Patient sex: F
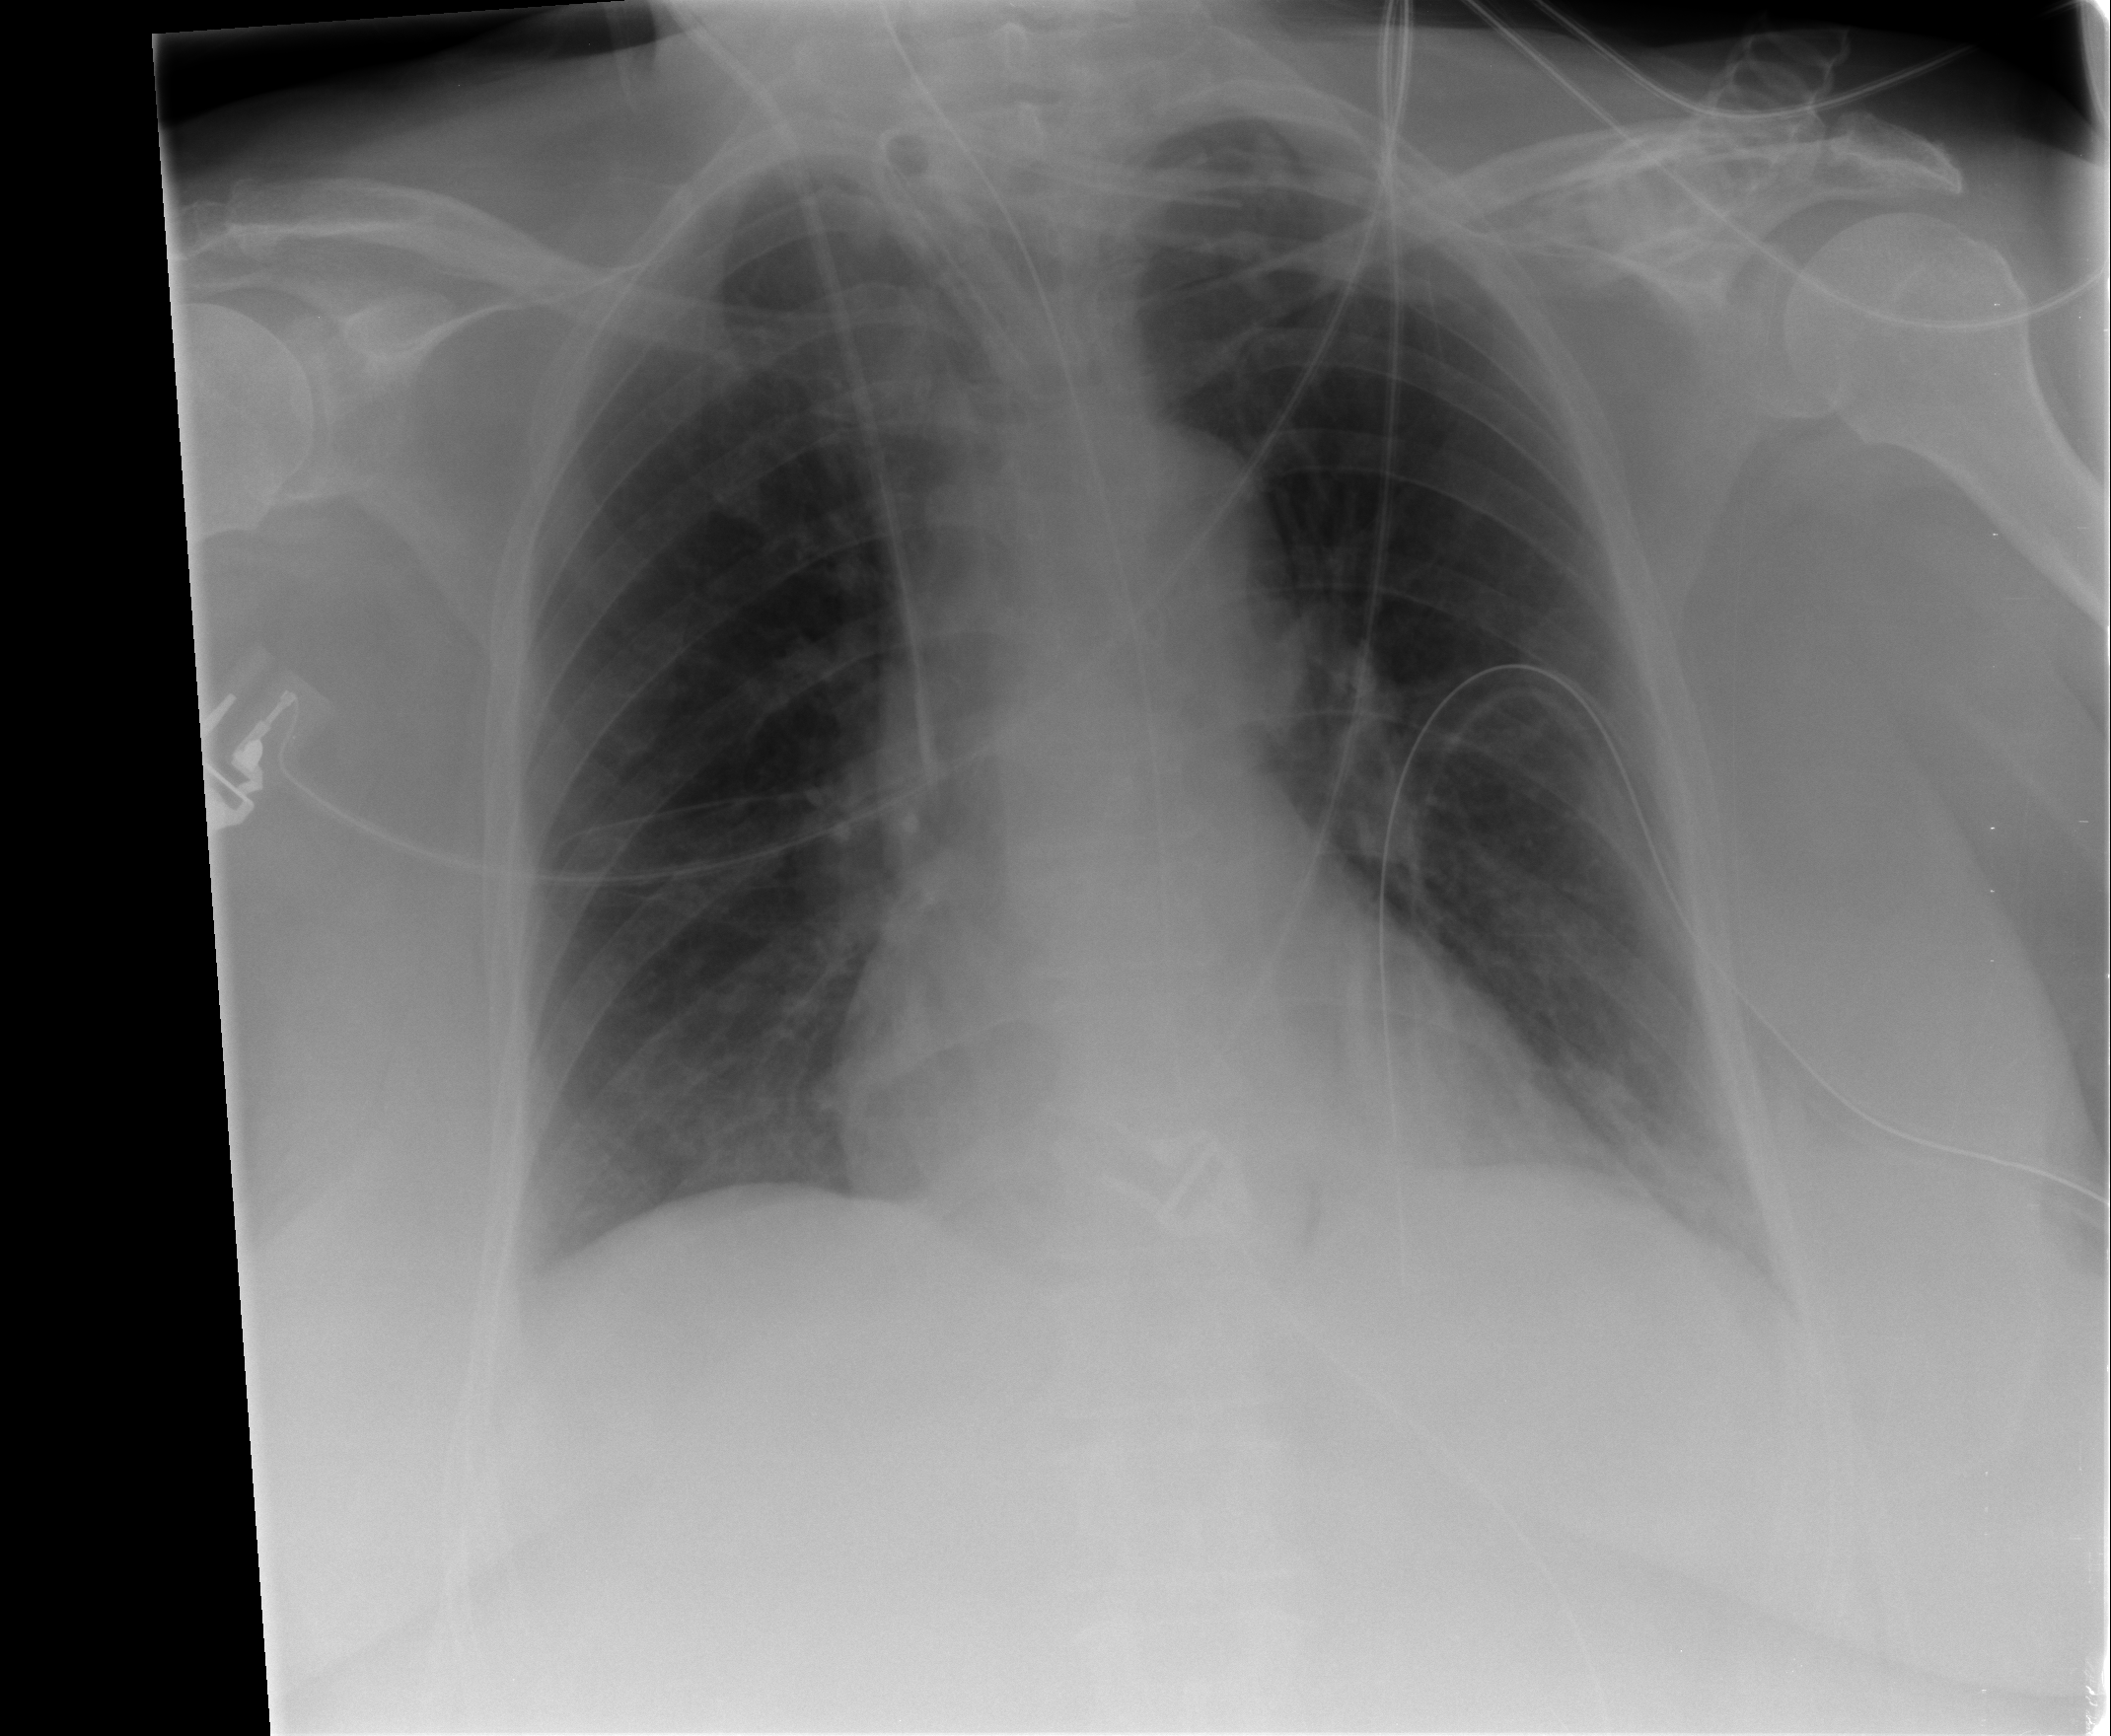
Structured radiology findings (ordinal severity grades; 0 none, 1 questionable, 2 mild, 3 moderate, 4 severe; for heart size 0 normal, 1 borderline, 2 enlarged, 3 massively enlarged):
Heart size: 0
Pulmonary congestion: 0
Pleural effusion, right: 0
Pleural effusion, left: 0
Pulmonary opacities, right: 0
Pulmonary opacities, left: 0
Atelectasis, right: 1
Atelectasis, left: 2